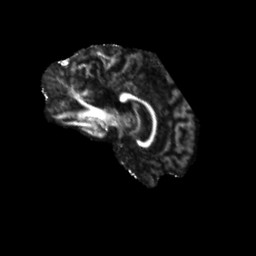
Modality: FA
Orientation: sagittal
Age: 53
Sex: male
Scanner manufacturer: siemens
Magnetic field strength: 3 T
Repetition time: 5.25 s
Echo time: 0.08 s